Question:
'''
$flag=0;
if($q->num_rows > 0) :
echo '<div id="testimonial">';
while($r = $q->fetch_array(MYSQLI_ASSOC)) :
if($flag=0) :
$class=test1; $flag=1;
else :
$class=test2; $flag=0;
endif;
echo '<div class="'.$class.'">';
echo '<span class="left">';
echo '<p>'.$r['compname'].'</p>';
echo '<p>'.$r['position'].'</p>';
echo '</span>';
echo '<span class="right">';
echo '<p>'.$r['testimonial'].'</p>';
echo '</span>';
echo '</div>';
endwhile;
echo '</div>';
else :
echo '<h1>Coming Soon</h1>';
endif;
'''
i want the result look like the picture! seems my php code doesnt work out the css class. its only showing 1 class 'test1' when i echoing the result. so all the result left align.
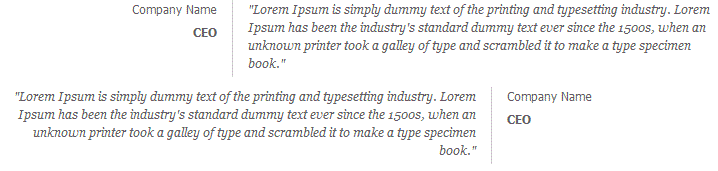
Answer: '''
if($flag=0)
^ should be ==
'''
This is easier though with:
'''
$i = 0;
while (...) {
$class = $i++ % 2 ? 'test1' : 'test2';
}
'''